Interaction volume radius: 10 \u00c5
Interaction volume height: 10 \u00c5
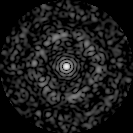
Disorder parameter: 0.8335